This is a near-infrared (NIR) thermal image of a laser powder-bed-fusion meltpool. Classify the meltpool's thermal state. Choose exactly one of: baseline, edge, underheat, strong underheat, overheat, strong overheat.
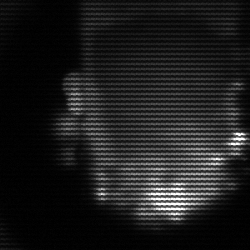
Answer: baseline